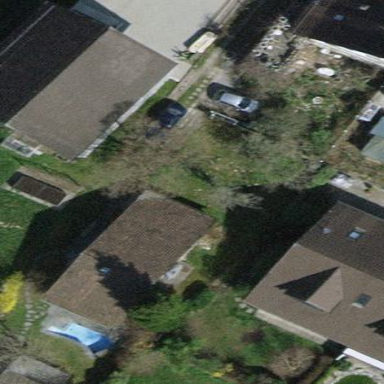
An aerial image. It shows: Detached building.